Question: I am trying to run this line out of <URL>
'''
git init
'''
But I get
How do I get around this problem?
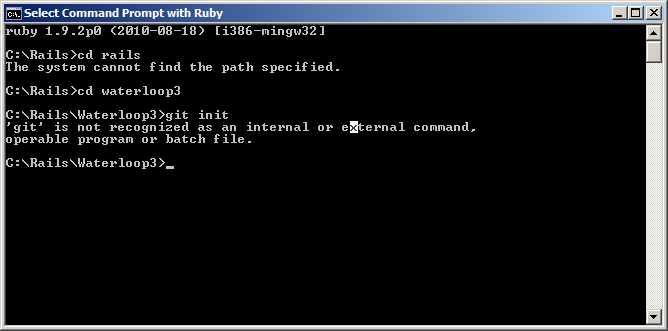
Answer: You need to install git on windows first, and then use the GIT bash shell. Here is the site for GIT on windows <URL>
Just install that, open GIT Bash, navigate back to that directory and run that command again.